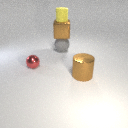
large gray rubber sphere below small yellow rubber cylinder